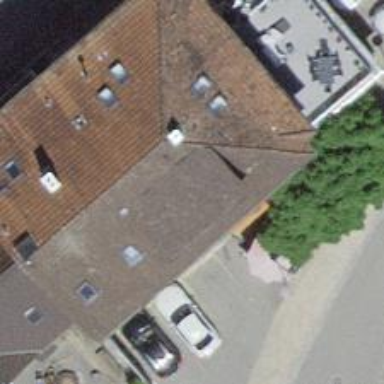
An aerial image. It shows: Restaurant.